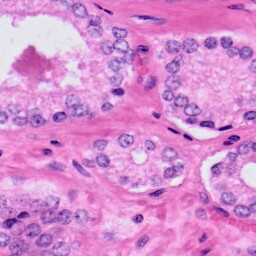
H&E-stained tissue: Prostate